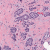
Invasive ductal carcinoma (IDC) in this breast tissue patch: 1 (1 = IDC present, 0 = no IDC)